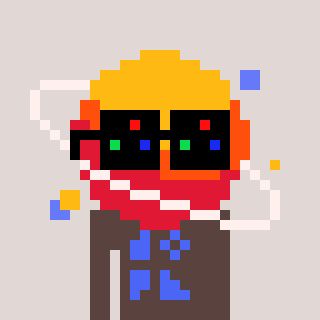
a pixel art character with square black sunglasses, a saturn-shaped head and a darkbrown-colored body on a warm background